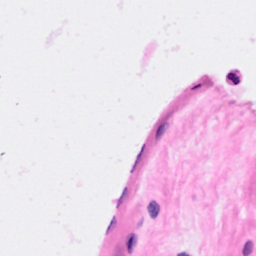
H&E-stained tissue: Breast